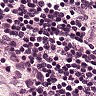
Metastatic tissue present: no